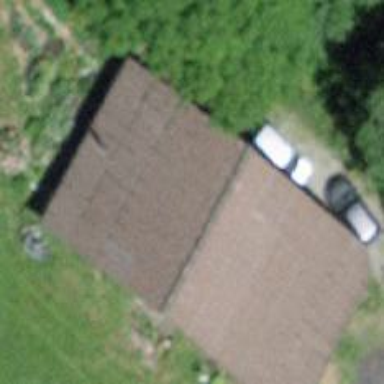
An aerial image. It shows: Rural barn.